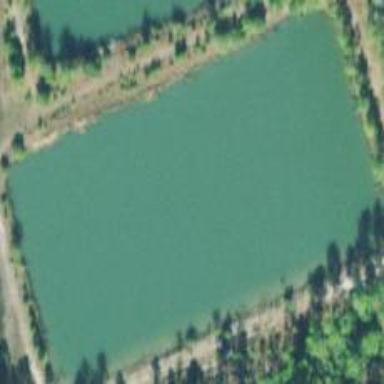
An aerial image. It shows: Reservoir of natural water.